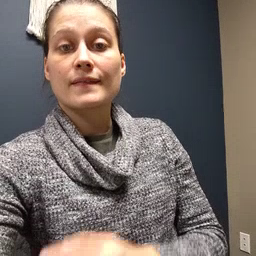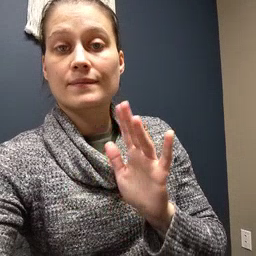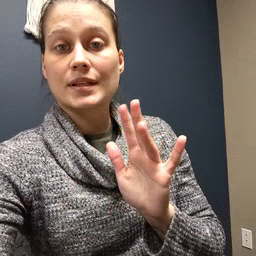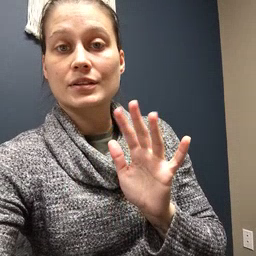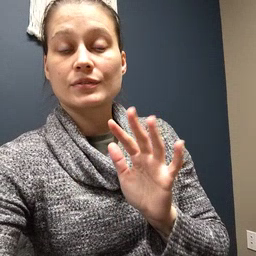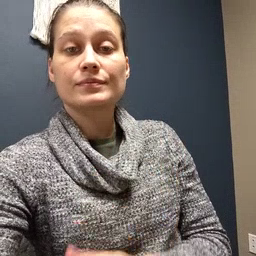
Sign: finger